Question: APEX version: 4.1.1.00.23
I have a shuttle that populates the right site based on what is chosen from a select list. Whenever an item is picked from the select list, the correct item or items are populated on the right panel, but there is always a null that is added. How do I get ride of the null?

Shuttle name: P51_Shuttle
Select list name: P51_Analyst
Here is my code:
HTML Header:
'''
<script type="text/javascript">
function LoadRightPane()
{
var objDQAnalyst = document.getElementById("P51_DQ_ANALYST");
var ajaxRequest = new htmldb_Get(null,&APP_ID.,'APPLICATION_PROCESS=get_DQAttributes',0);
ajaxRequest.add('P51_DQ_ANALYST',objDQAnalyst.value);
ajaxResult = ajaxRequest.get();
//alert(ajaxResult);
if(ajaxResult)
{
var shuttleRight = document.getElementById("P51_SHUTTLE_RIGHT");
shuttleRight.options.length = 0;
var attrArray = ajaxResult.split("~colsep~");
for(var i=0; i < attrArray.length; i++) {
shuttleRight.options[i] = new Option(attrArray[i], attrArray[i]);
}
}
else
{
shuttleRight.options.length = 0;
}
ajaxRequest = null;
}
function moveitem(item) {
return;
s_left = document.getElementById("P51_SHUTTLE_TO_LEFT");
db.transaction(function(tx){
tx.executeSql('select distinct DQ_ATTRIBUTE from DQ_MANUAL_EDIT where DQ_ANALYST = ?',[item],function(tx,results)
{
for (var i=0; i < s_left.options.length;i++)
{
if (results.value == s_left.options[i].value)
{
s_left.options[i].selected = true;
g_Shuttlep_v15.move();
}
}
});
});
}
</script>
'''
Page HTML Body Attribute:
'''
onLoad="Javascript:LoadRightPane();"
'''
Applicaiton/Page process called (get_DQAttributes)
'''
DECLARE
L_RETURN VARCHAR2(2000):= NULL ;
BEGIN
BEGIN
FOR rec IN (
select distinct dq_attribute
from DQ_MANUAL_EDIT
where dq_analyst = :P51_DQ_ANALYST
)
LOOP
L_RETURN := L_RETURN || rec.dq_attribute || '~colsep~' ;
END LOOP;
end;
htp.prn(L_RETURN);
END;
'''
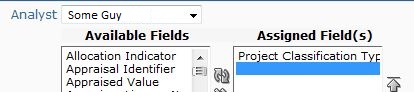
Answer: Your ajax process always returns something suffixed with '~colsep~'
When you run a string like that in firebug:
'''
"test1~colsep~".split("~colsep~")
'''
The result will be an array with 2 elements:
'''
["test1", ""]
'''
So your NULL element originates from that. To fix this just adjust the ajax process to trim the last separator with <URL>.
'''
DECLARE
L_RETURN VARCHAR2(2000):= NULL ;
BEGIN
FOR rec IN ( select distinct dq_attribute
from DQ_MANUAL_EDIT
where dq_analyst = :P51_DQ_ANALYST)
LOOP
L_RETURN := L_RETURN || rec.dq_attribute || '~colsep~' ;
END LOOP;
l_return := rtrim(l_return, '~colsep~');
htp.prn(L_RETURN);
END;
'''